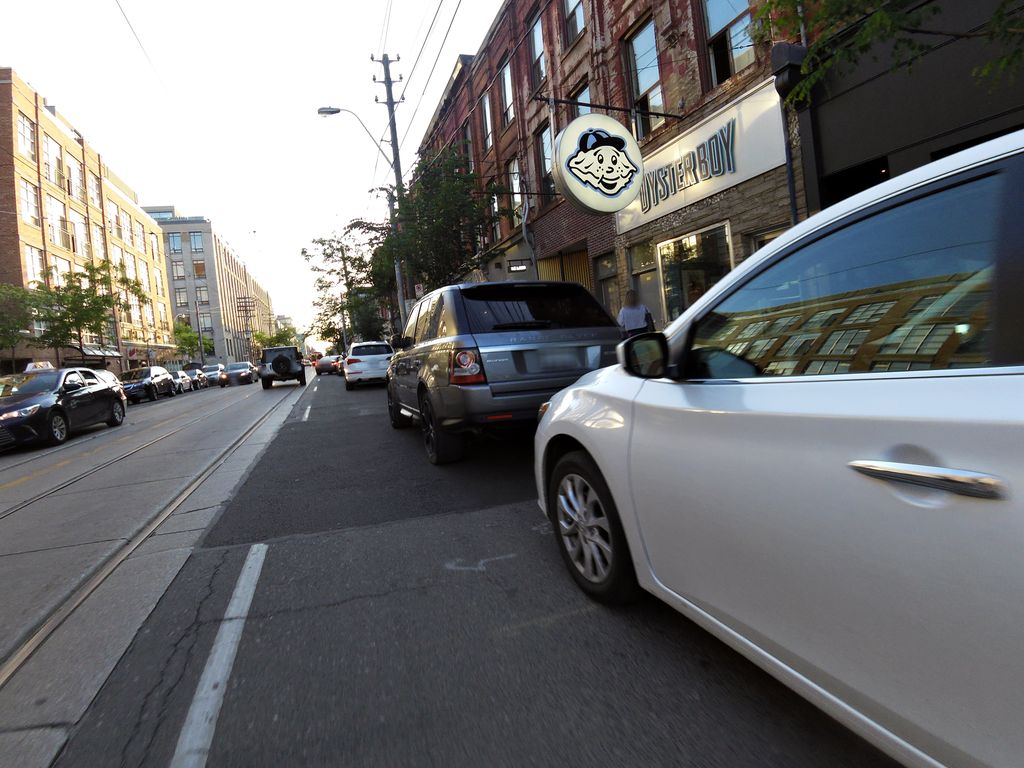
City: toronto